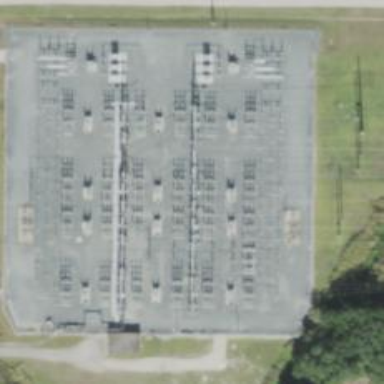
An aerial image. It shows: Switch for power supply.